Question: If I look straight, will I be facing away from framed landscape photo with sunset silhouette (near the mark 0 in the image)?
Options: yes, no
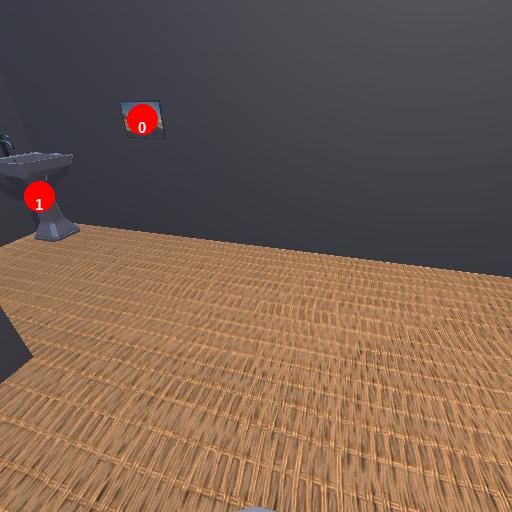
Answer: yes